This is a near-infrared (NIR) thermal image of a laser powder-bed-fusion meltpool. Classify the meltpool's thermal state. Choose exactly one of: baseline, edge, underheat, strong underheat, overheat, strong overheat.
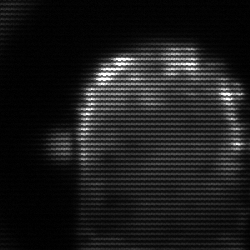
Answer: baseline